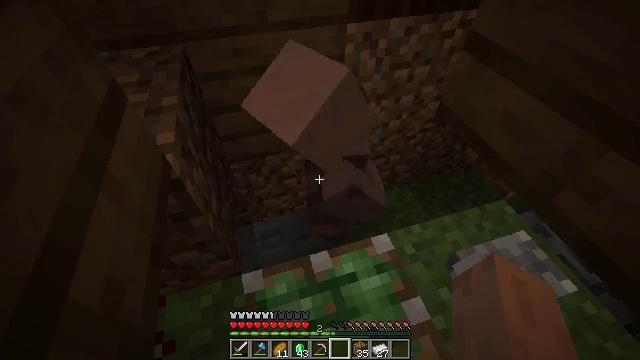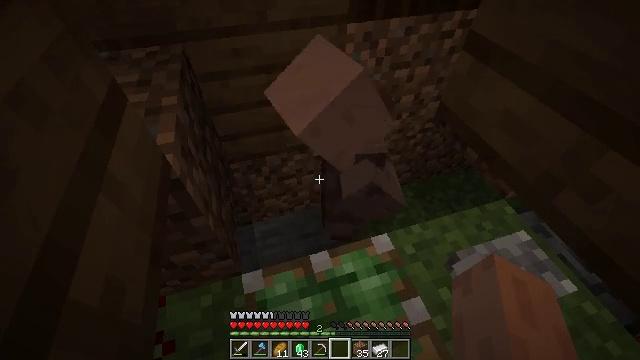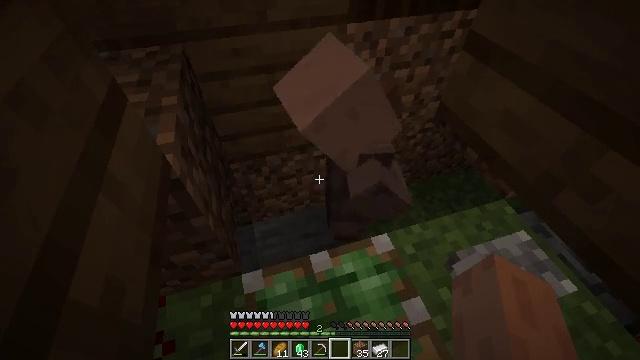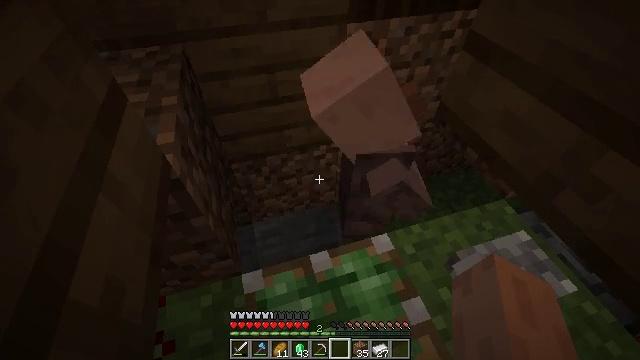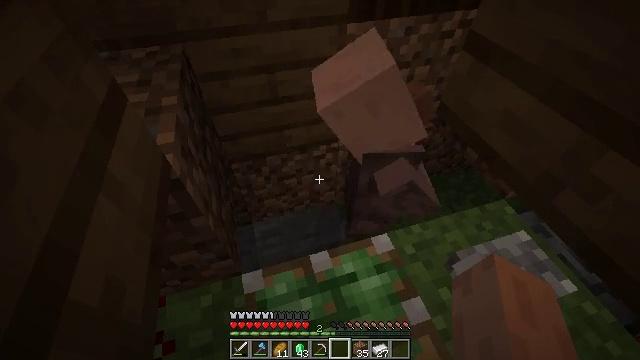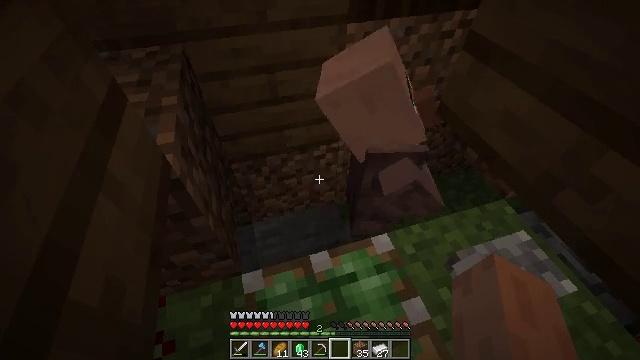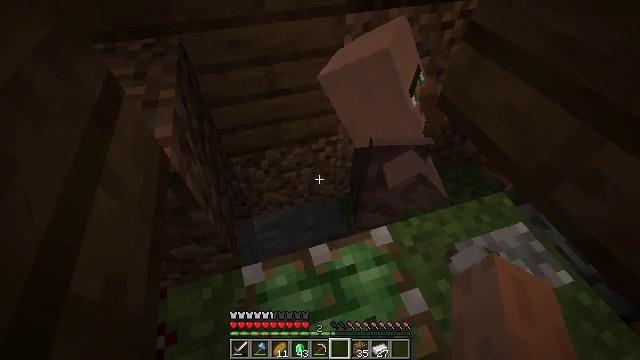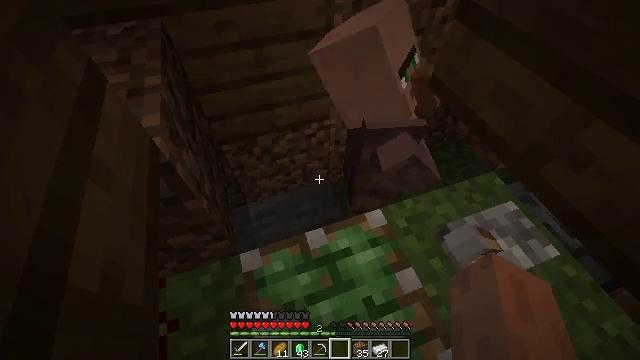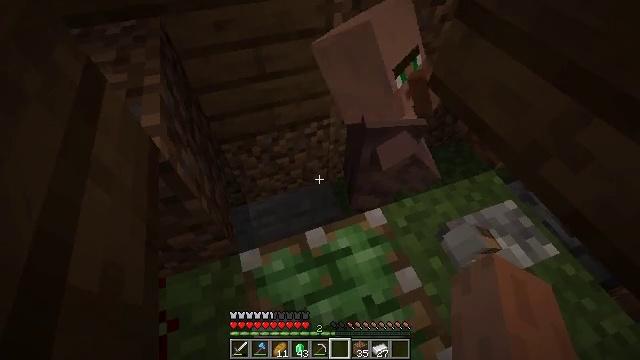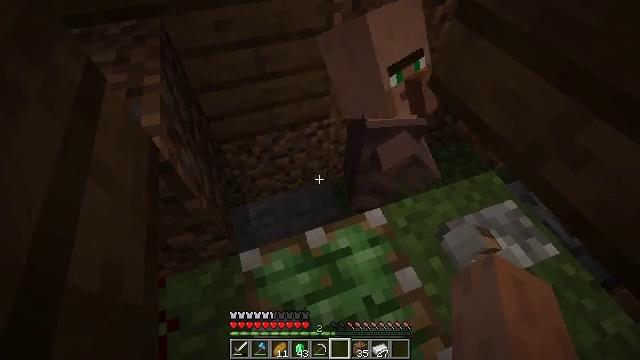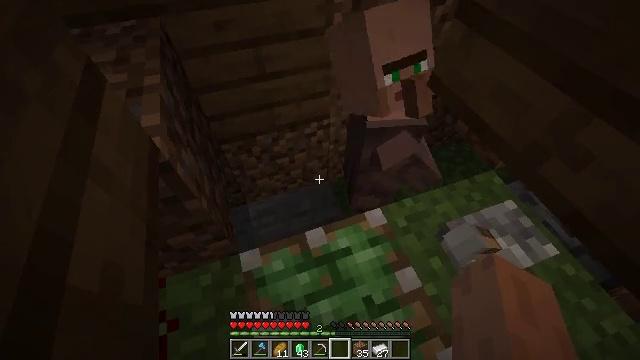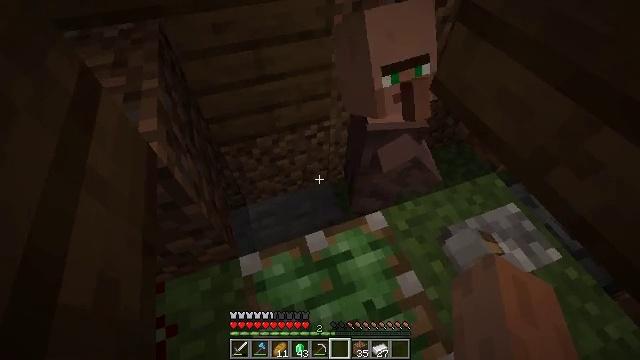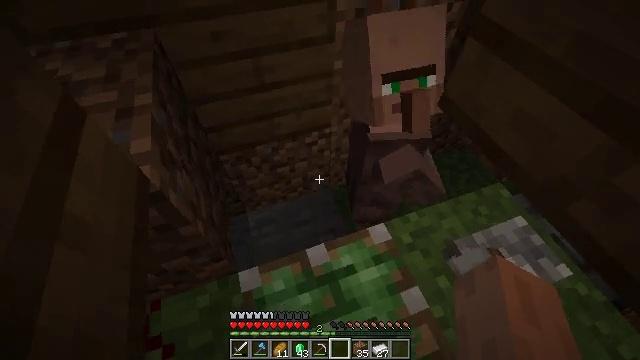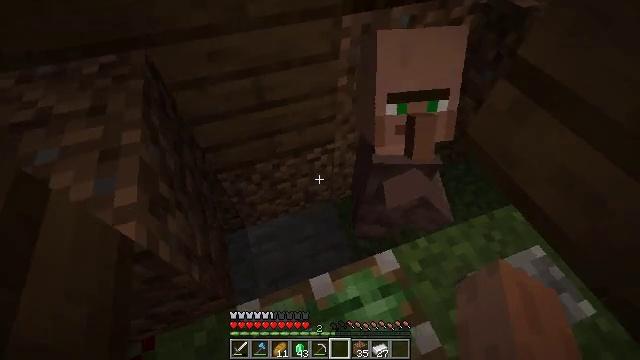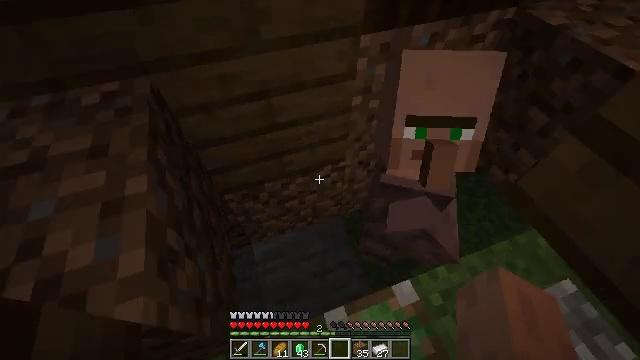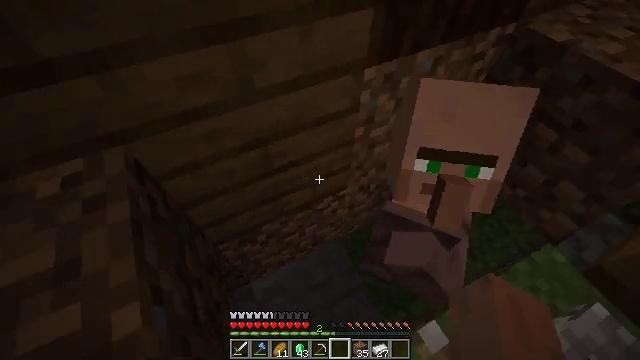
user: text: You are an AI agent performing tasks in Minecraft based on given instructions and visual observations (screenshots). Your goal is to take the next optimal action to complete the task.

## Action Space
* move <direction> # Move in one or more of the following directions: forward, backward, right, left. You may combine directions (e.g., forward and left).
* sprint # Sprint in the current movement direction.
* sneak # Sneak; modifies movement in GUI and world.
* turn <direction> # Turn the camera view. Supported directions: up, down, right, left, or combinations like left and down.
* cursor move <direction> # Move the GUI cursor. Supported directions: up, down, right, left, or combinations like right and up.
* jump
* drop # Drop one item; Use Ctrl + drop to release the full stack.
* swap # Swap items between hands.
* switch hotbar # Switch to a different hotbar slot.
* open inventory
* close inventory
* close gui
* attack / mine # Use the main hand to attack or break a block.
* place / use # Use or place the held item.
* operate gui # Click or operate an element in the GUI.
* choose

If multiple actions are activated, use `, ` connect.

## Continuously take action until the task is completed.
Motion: motion action
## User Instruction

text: Drop an emerald.
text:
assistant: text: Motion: no_op
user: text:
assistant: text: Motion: no_op
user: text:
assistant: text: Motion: no_op
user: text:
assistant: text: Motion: no_op
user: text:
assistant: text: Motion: no_op
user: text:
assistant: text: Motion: turn down
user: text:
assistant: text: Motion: turn right and down
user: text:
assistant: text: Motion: no_op
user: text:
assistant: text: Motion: no_op
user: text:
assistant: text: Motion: no_op
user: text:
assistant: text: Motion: move forward
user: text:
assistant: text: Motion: move forward
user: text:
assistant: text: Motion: move forward and move left
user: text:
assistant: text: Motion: move forward and move left
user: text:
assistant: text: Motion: move forward and move left, turn right
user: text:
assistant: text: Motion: move left, turn right and down
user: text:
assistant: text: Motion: move left, turn right
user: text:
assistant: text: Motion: move back and move left, turn right and up
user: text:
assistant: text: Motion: move back and move left, turn right and up
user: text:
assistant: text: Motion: move back, turn right and up
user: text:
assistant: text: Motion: turn right and up
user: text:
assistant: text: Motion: turn right and up
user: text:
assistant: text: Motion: turn right and up
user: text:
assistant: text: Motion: no_op
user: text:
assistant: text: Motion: turn right and up
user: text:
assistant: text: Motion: turn right and up
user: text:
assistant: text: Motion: turn right and up
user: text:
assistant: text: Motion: turn right and up
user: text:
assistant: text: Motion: no_op
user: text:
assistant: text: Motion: turn right and up